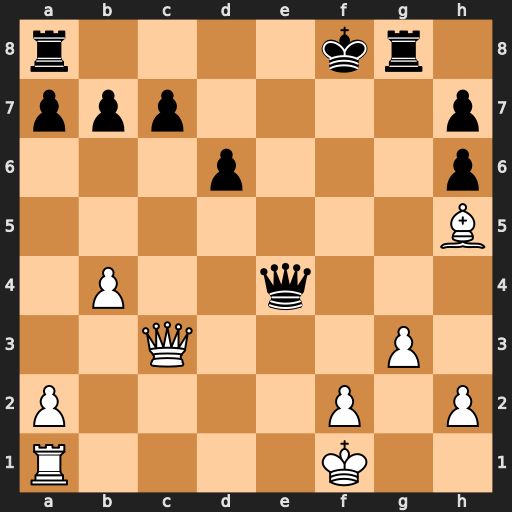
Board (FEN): r4kr1/ppp4p/3p3p/7B/1P2q3/2Q3P1/P4P1P/R4K2
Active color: w
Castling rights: -
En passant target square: -
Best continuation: Qf6#